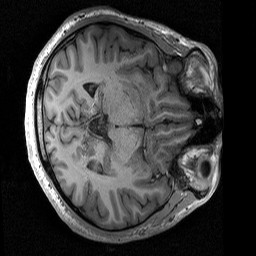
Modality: T1w
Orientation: axial
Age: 33
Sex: male
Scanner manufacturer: siemens
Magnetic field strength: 3 T
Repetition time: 2.53 s
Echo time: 0.00267 s